【题型】选择题　【知识点】立体几何　【难度】medium
已知一个棱长为 2 的正方体, 点 $A, C$ 是其内切球上两点, $B, D$ 是其外接球上两点, 连接 $AB, CD$, 且线段 $AB, CD$ 均不穿过内切球内部, 当四面体 $A-BCD$ 的体积取得最大值时, 异面直线 $AD$ 与 $BC$ 的夹角的余弦值为 ( \quad )

A. $\frac{\sqrt{2}}{13}$ \qquad B. $\frac{\sqrt{2}}{12}$ \qquad C. $\frac{\sqrt{6}}{6}$ \qquad D. $\frac{2}{3}$
【解答】
【答案】 D

【分析】 画出图形, 分析当四面体 $A-BCD$ 的体积取得最大时, $AB, CD$ 的位置关系, 作出异面直线所成的角, 再利用余弦定理可求得结果.

【详解】 由正方体棱长为 2, 知其内切球的半径为 1, 外接球的半径 $\frac{\sqrt{2^2+2^2+2^2}}{2} = \sqrt{3}$,

依题意知, $AB, CD$ 最长为 $\sqrt{(\sqrt{3})^2 - 1^2} = \sqrt{2}$, $AC$ 最长为内切球的直径 2,

由三角形面积公式 $S = \frac{1}{2}ab\sin C$, 若 $a,b$ 为定值时, $C=\frac{\pi}{2}$ 时面积最大,

画出图形如图所示, 其中 $A, C$ 分别是所在正方形的中心, $O$ 是内切球与外接球的球心,

由正方体性质知 $CD \parallel AD_1$, $CD = AD_1$, $CB_1 \parallel AB$, $CB_1 = AB$,

又 $V_{A-BCD} = \frac{1}{3} V_{ABD_1 - CB_1D} = \frac{1}{3} S_{\triangle ABD_1} \cdot AC$, 故此时四面体 $A-BCD$ 的体积取得最大,

因为 $CE \parallel AB$, $CE = AB$, 所以四边形 $ABCE$ 是平行四边形,

所以 $BC \parallel AE$, 所以 $\angle DAE$ 异面直线 $AD$ 与 $BC$ 所成的角,

在 $\triangle DAE$ 中, $DA = \sqrt{2^2 + (\sqrt{2})^2} = \sqrt{6}$, $EA = \sqrt{2^2 + 1^2 + 1^2} = \sqrt{6}$

由余弦定理得 $\cos \angle DAE = \frac{(\sqrt{6})^2 + (\sqrt{6})^2 - 2^2}{2 \times \sqrt{6} \times \sqrt{6}} = \frac{2}{3}$

故选: D

【点睛】 关键点点睛: 本题解题的关键是依题意画出符合的图形, 再利用等体积法找到体积最大时, 异面直线的夹角, 再利用余弦定理求解.

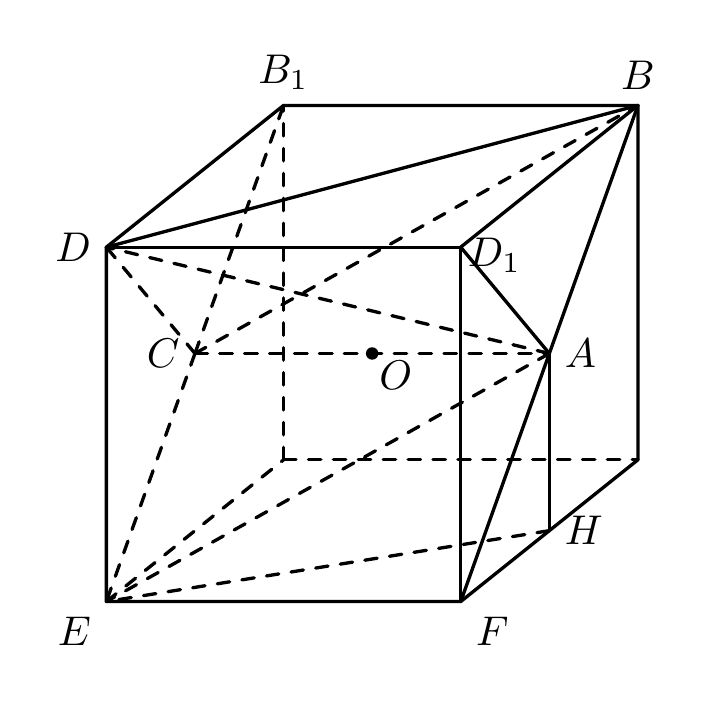